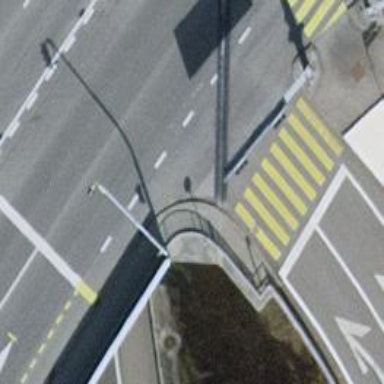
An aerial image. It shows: Asphalt footway with sidewalk on bridge.